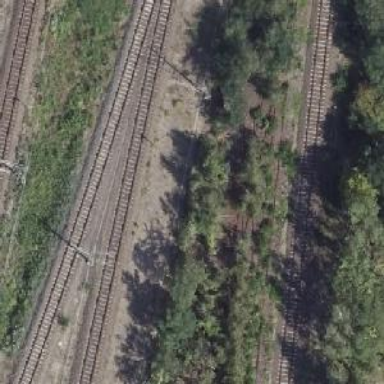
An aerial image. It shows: Railway signal.